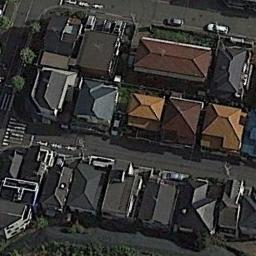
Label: dense_residential